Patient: sex M, age 60
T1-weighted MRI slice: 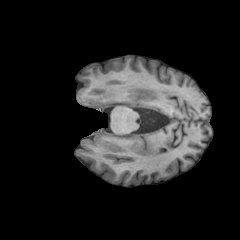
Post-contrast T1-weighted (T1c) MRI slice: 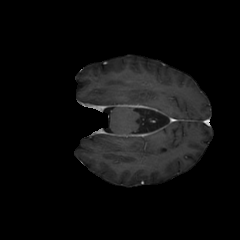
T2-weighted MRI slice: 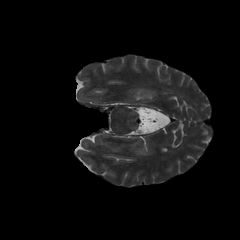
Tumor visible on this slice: no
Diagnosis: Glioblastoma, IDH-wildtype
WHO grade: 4